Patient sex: M
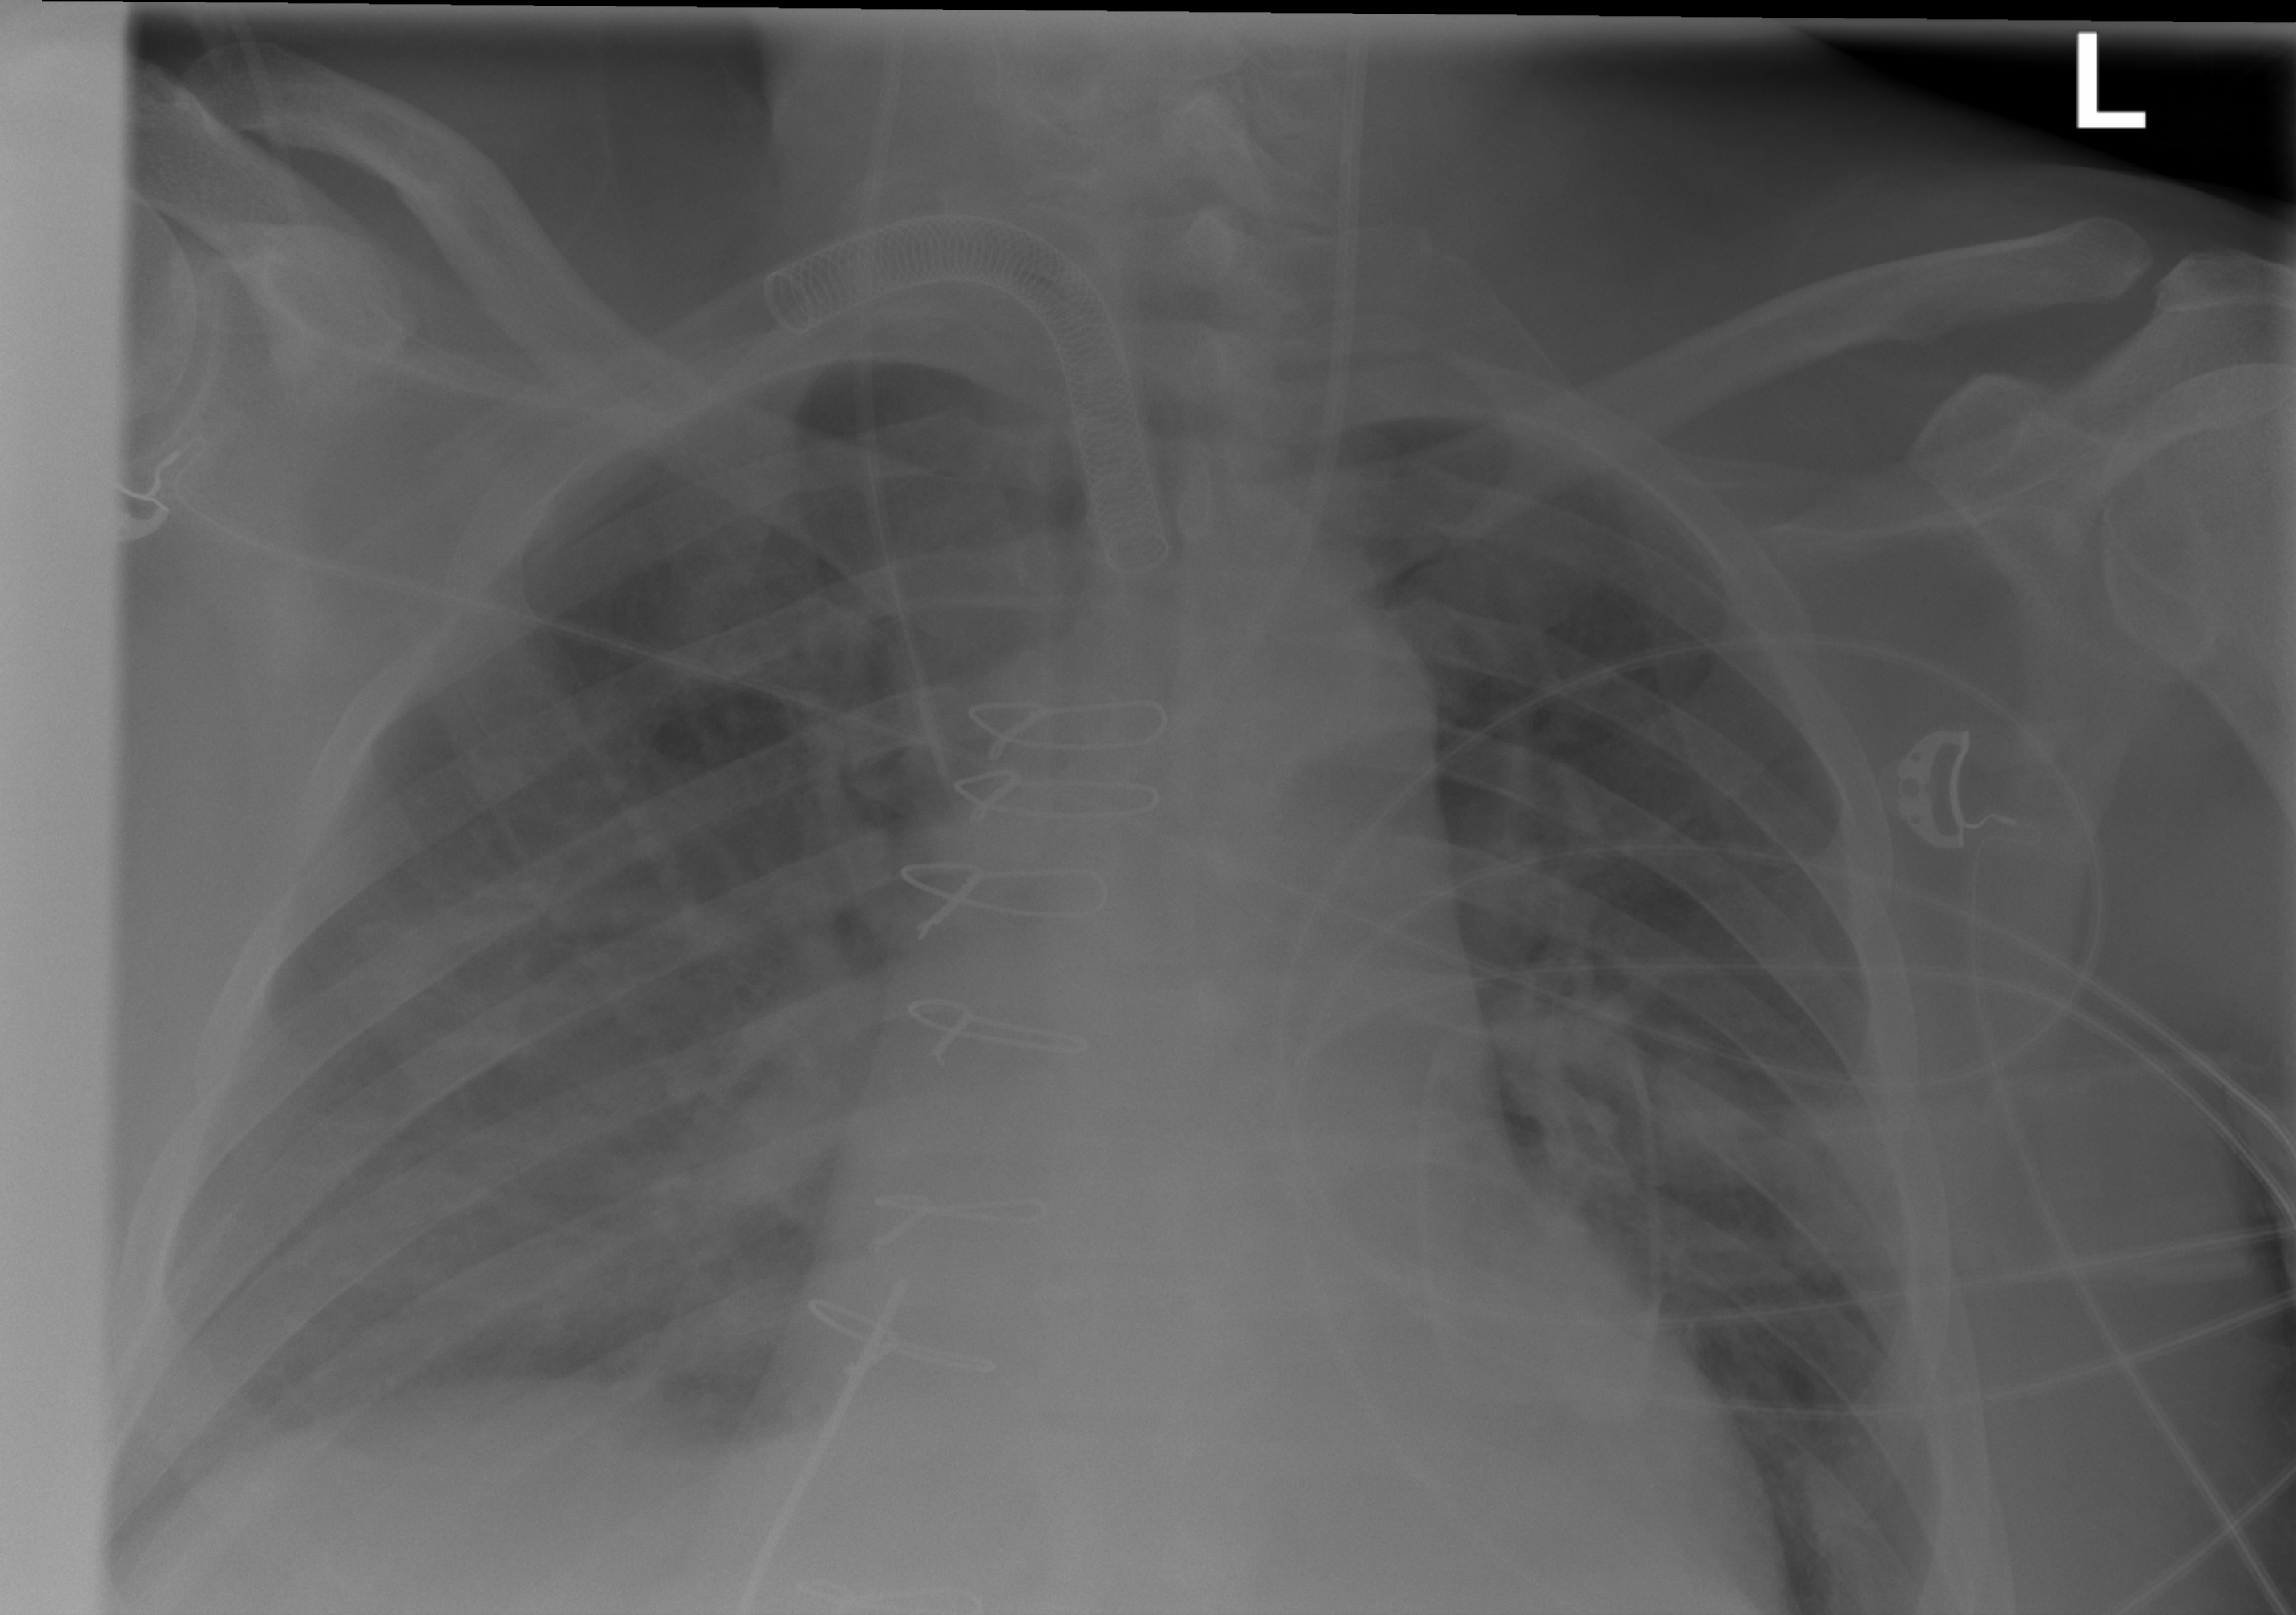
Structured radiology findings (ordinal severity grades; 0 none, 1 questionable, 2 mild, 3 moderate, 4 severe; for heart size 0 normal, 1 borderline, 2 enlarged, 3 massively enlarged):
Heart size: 2
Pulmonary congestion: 2
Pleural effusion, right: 2
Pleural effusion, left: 2
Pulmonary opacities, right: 2
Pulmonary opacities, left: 2
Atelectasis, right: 0
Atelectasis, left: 0